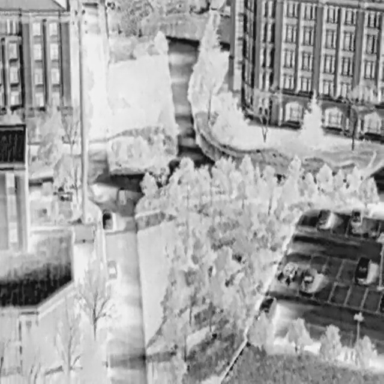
There are nine objects shown in the infrared image, including seven Cars, and two OtherVehicles.